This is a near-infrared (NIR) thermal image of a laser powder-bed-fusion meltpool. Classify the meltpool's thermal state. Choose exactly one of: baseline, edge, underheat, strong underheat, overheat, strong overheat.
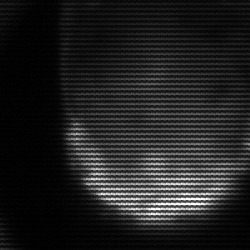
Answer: edge